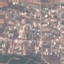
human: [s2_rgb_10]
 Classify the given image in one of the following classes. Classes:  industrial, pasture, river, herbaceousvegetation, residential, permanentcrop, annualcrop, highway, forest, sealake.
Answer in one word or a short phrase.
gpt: Residential